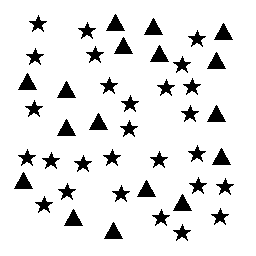
Squares: 0
Triangles: 17
Stars: 27
Total shapes: 44